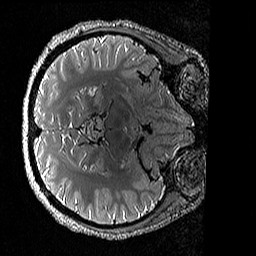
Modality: T2w
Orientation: axial
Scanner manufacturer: siemens
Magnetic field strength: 3 T
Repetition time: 3.2 s
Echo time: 0.428 s